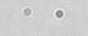
Label: camera_spot